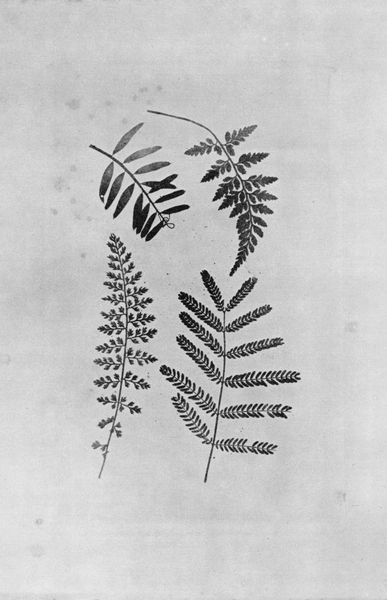
Titel: Botanische Objekte
Künstler: William Henry Fox Talbot
Schlagwörter: blätter, weiß, äste, grau, schwarz, zeichnung, gräser, halme, natur, zweige, blatt, pflanze, pflanzen, schön, zart, papier, studie, ähre, formen, detail, farn, foto, fotografie, photographie, stiel, stiele, vier, bla, zweig, druck, schwarzweiß, photo, dicht, kraut, gepresst, kräuter, abdruck, botanik, teile, farne, herbarium, rispe, pressen, pflanzenteile, farnkraut, schwarz vier, photosynthese, hjtvhb, lw